Interaction volume radius: 5 \u00c5
Interaction volume height: 10 \u00c5
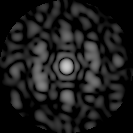
Disorder parameter: 0.7626